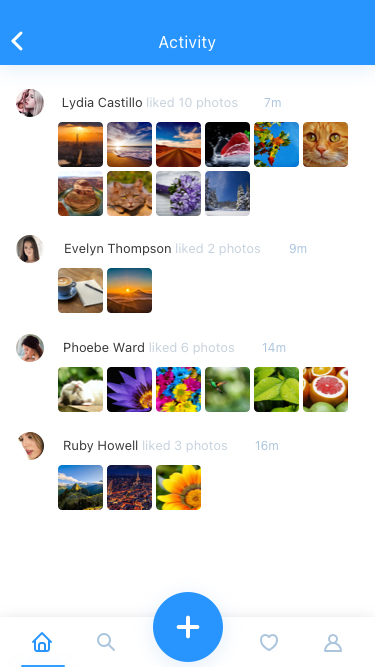
Text in this UI design:
Lydia Castillo liked 10 photos
7m
Phoebe Ward liked 6 photos
14m
Ruby Howell liked 3 photos
16m
Evelyn Thompson liked 2 photos
9m